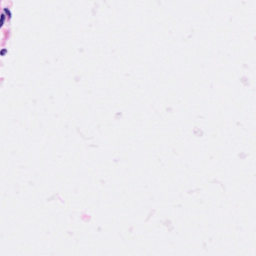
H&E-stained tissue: Breast